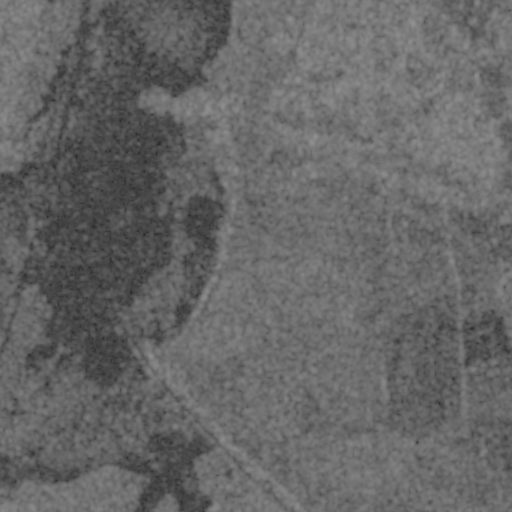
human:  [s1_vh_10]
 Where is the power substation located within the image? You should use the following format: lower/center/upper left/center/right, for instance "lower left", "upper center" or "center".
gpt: The power substation is located in the lower left of the image.
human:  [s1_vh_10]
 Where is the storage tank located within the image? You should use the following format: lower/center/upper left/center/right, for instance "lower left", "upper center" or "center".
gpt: The storage tank is located in the upper center of the image.
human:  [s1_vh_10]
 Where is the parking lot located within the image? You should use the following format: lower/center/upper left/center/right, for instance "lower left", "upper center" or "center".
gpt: There is no parking lot in the image.

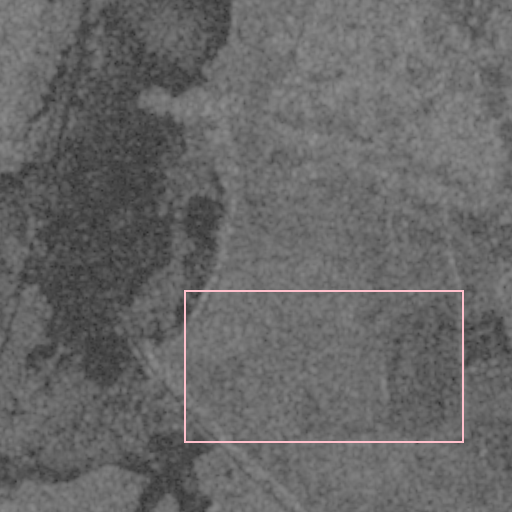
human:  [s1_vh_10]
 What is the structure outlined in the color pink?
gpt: The structure outlined in pink is a crop field.
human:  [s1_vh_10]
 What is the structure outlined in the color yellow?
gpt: There is no yellow outline.